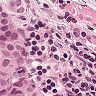
Metastatic tissue present: yes